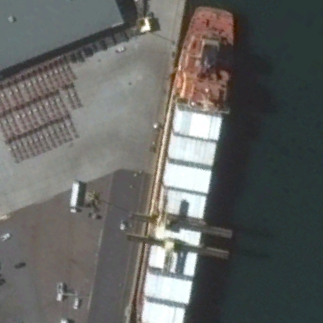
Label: Container_ship